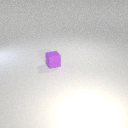
small purple rubber cube